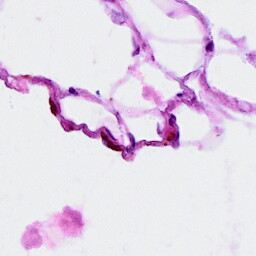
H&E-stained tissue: Breast